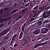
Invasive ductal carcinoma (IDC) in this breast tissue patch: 1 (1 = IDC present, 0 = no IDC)